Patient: sex F, age 65
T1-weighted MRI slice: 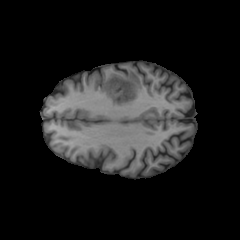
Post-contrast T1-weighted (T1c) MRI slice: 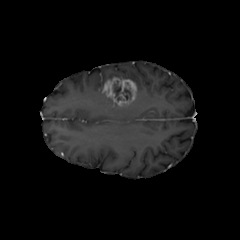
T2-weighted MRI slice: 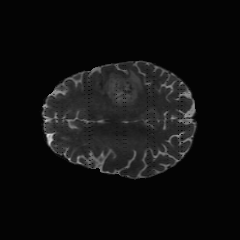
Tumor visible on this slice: yes
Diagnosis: Glioblastoma, IDH-wildtype
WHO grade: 4